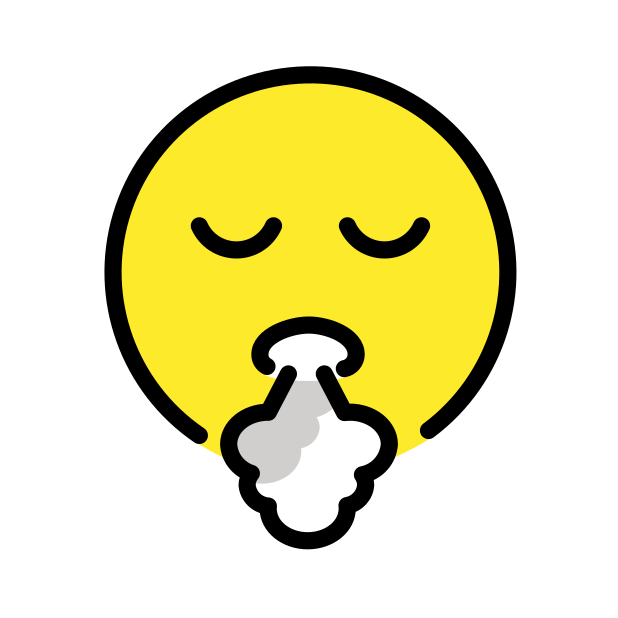
face exhaling